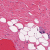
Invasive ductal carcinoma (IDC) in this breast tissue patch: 0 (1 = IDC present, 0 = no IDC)